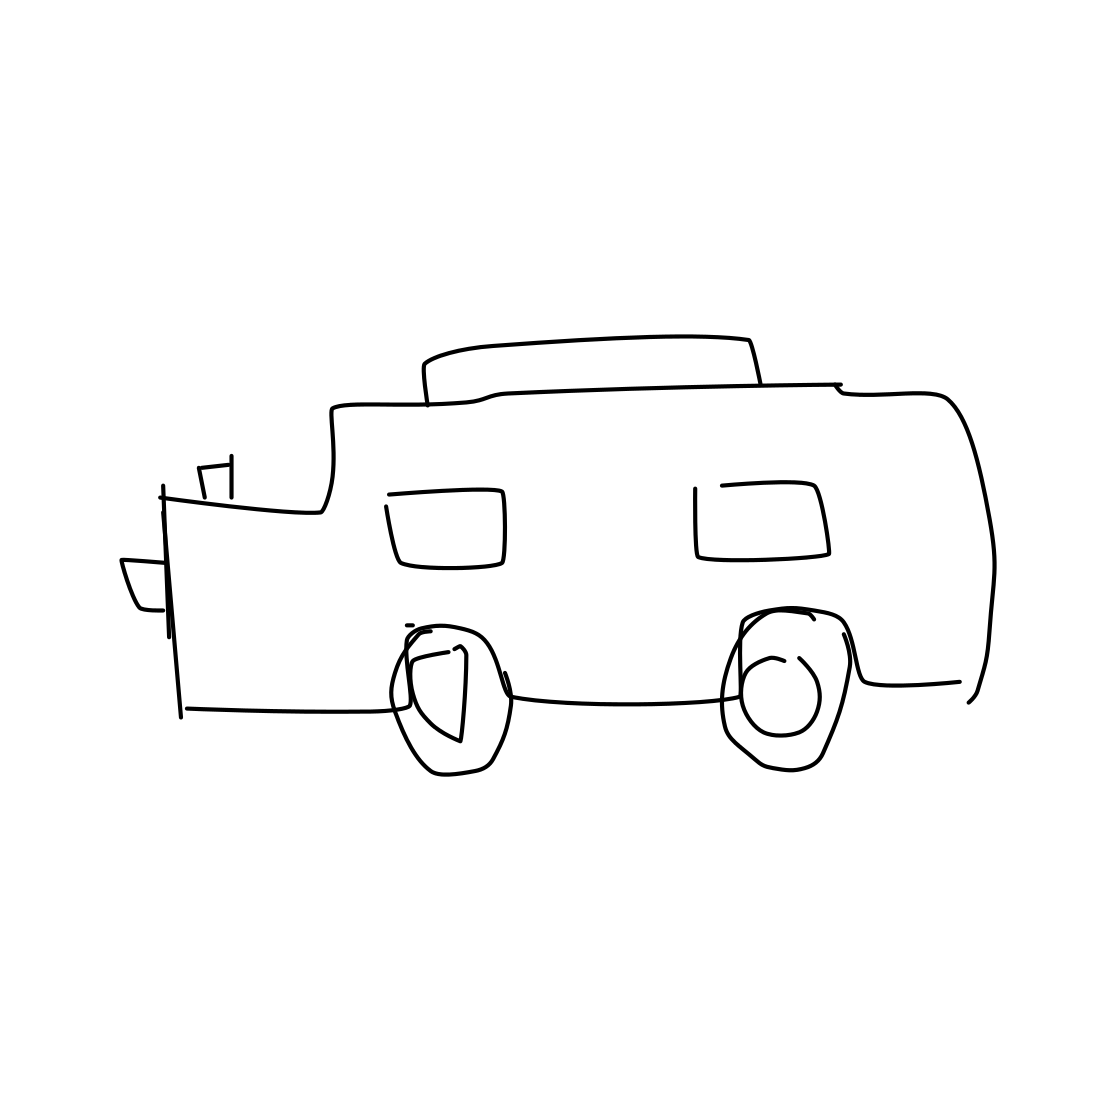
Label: pickup truck